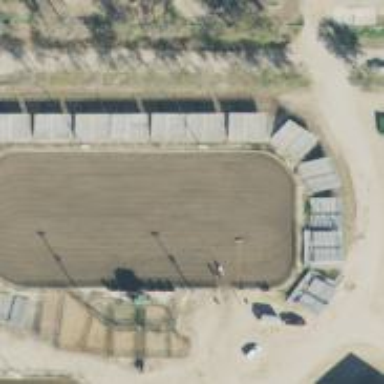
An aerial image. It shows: Equestrian sports pitch with dirt surface.